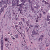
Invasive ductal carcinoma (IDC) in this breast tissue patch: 1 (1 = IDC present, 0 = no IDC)